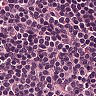
Metastatic tissue present: no